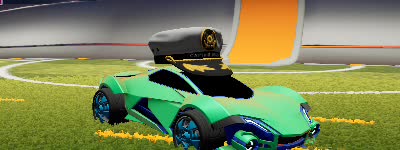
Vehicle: werewolf